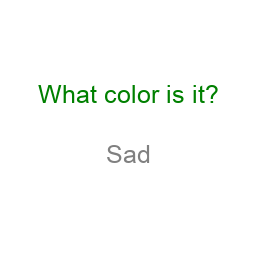
Color: gray
Background color: white
Question text color: green